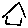
Label: house